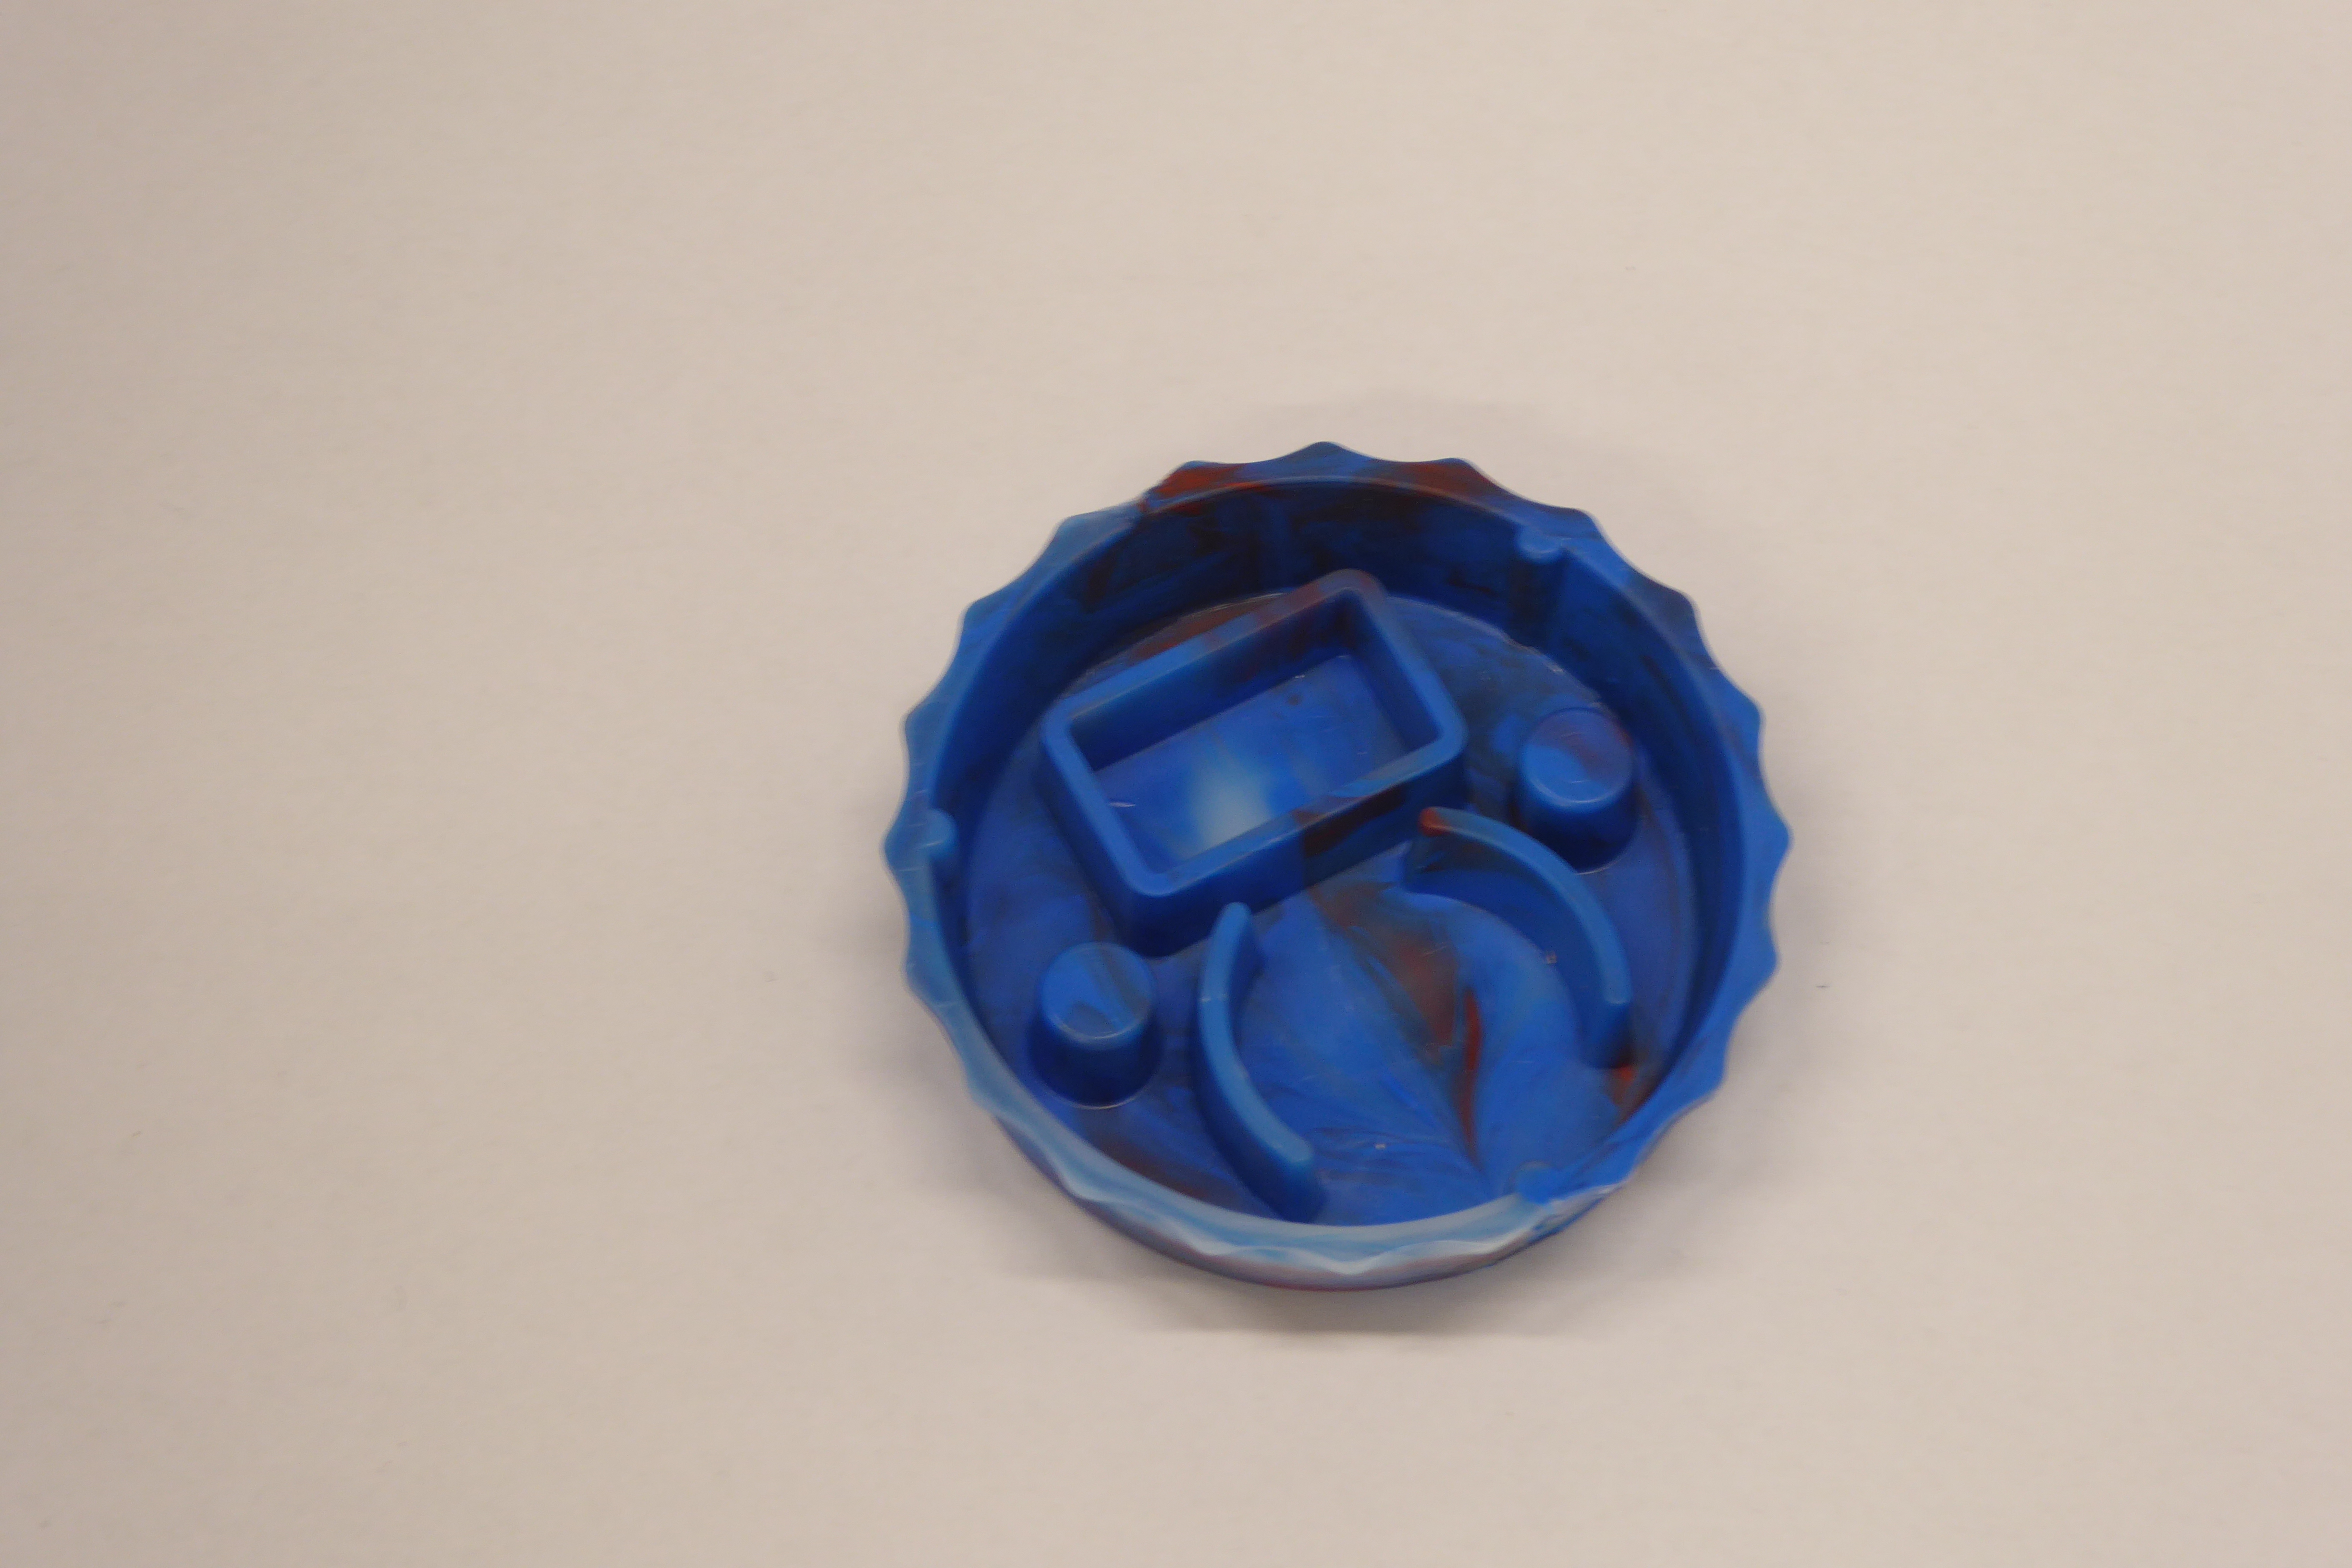
Label: Bottle Opener - Cover